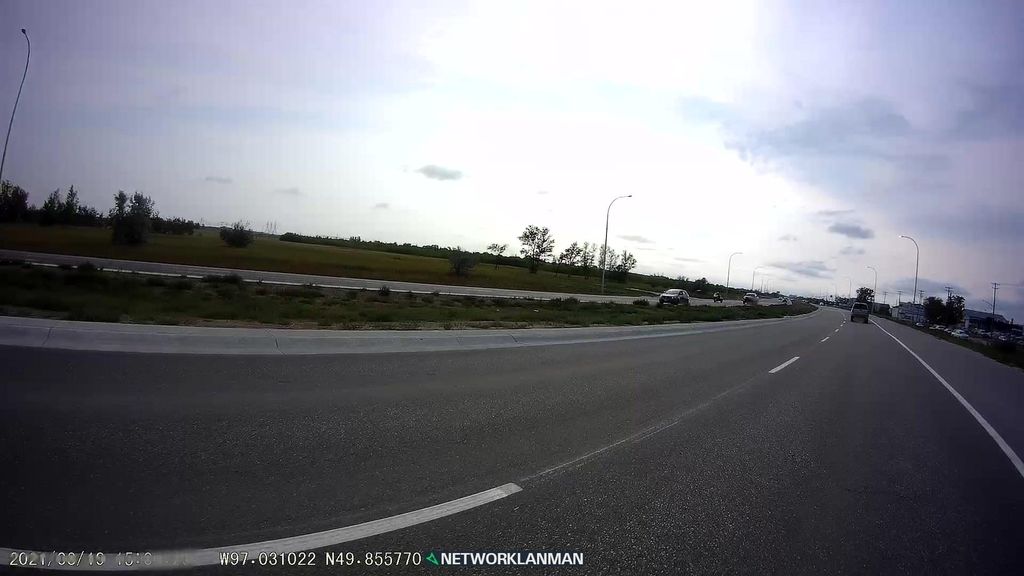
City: winnipeg